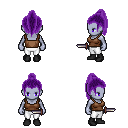
a pixel art fantasy rpg character, female body template, dark elf, purple skin, brown pirate shirt, white pants, purple long topknot hairstyle, black shoes, dagger, four views (front, back, left, right), 2x2 character sprite sheet, small pixel art, hard edges, no anti-aliasing